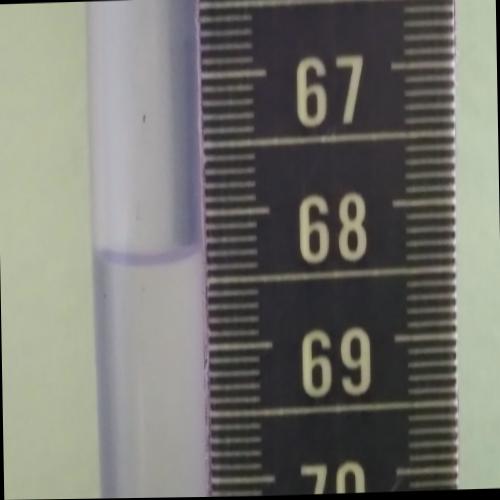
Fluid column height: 68.3 cm